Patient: sex M, age 55
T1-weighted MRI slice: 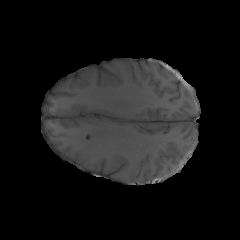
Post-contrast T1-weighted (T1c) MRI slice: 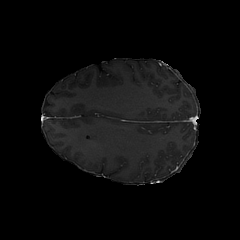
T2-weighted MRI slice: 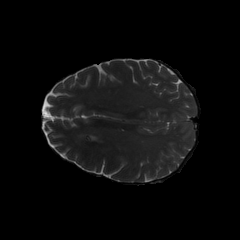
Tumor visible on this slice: yes
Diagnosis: Glioblastoma, IDH-wildtype
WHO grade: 4